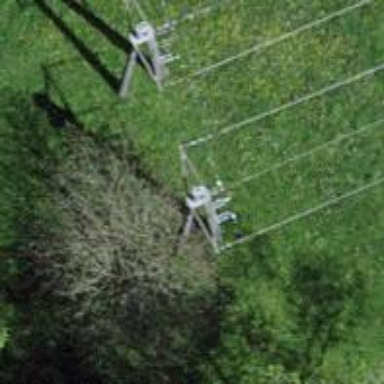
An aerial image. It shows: Power line in the image.